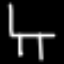
Label: chair